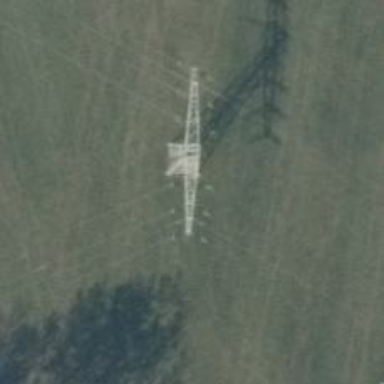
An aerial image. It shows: Three power lines with cables.